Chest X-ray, PA view. Patient: 49 years old, sex M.
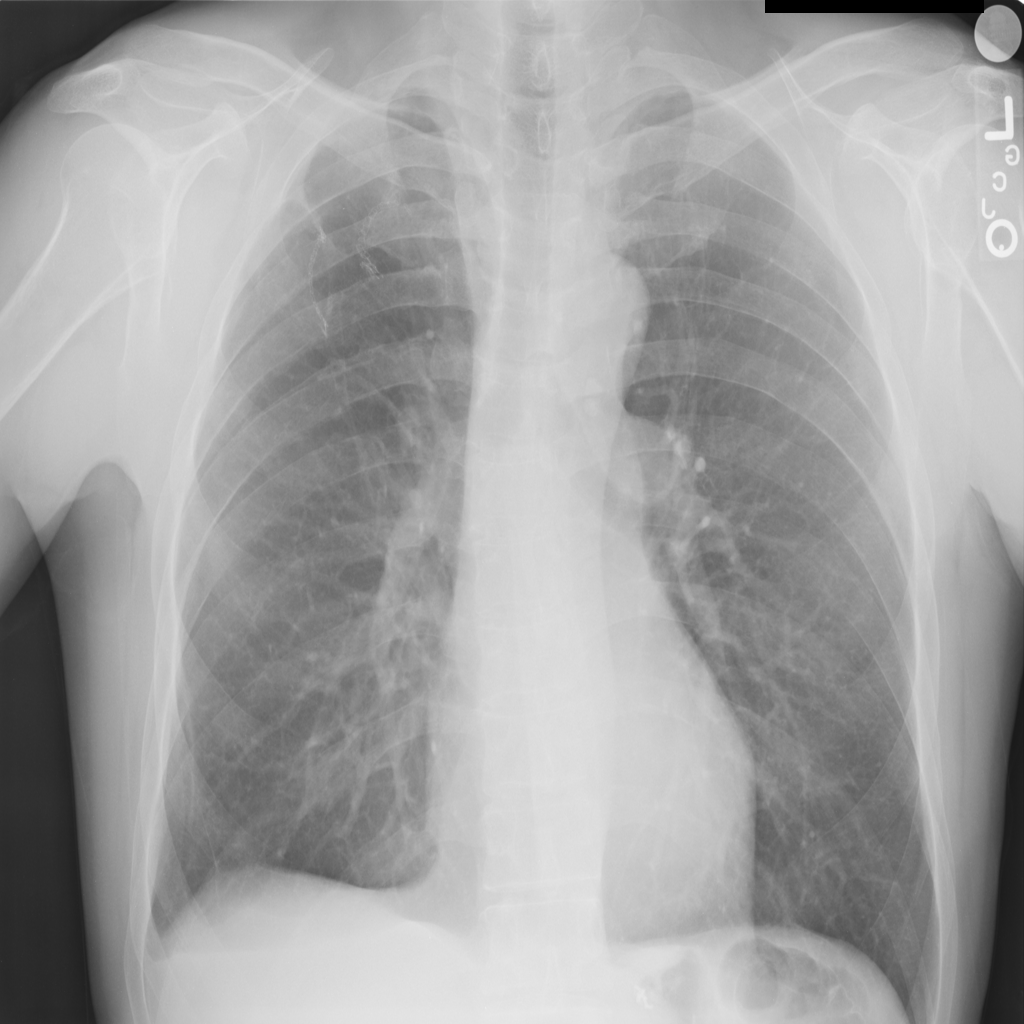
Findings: No Finding